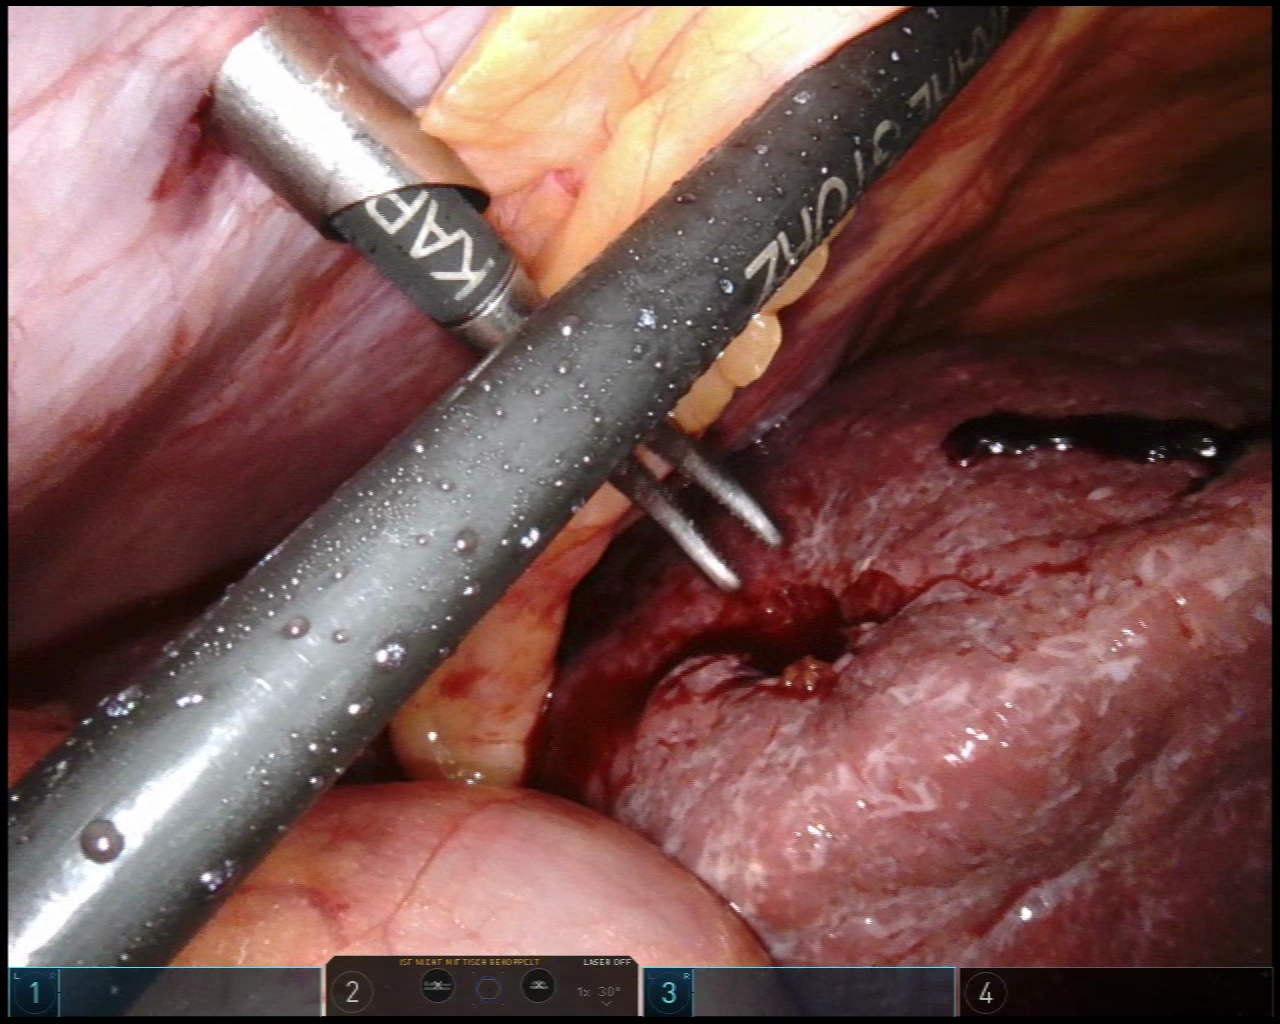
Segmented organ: liver
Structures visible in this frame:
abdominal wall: yes
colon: yes
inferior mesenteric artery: no
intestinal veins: no
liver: yes
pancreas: no
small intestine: no
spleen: no
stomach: no
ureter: no
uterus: no
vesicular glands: no